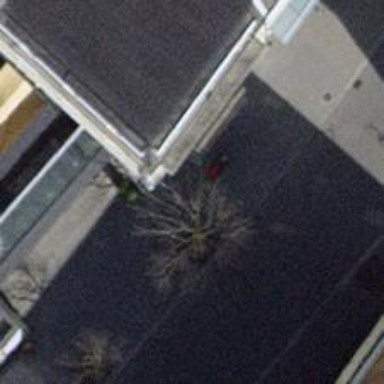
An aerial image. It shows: Restaurant.